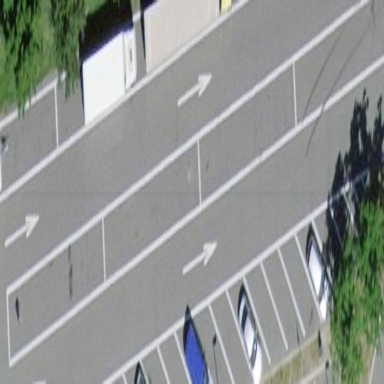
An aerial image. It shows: Parking lane.